Question: I had requirement as when ever we scroll images the alpha of the image must be gradually decreased/increased based upon scrolling.. so can any one help on this..
need same as below but for image views

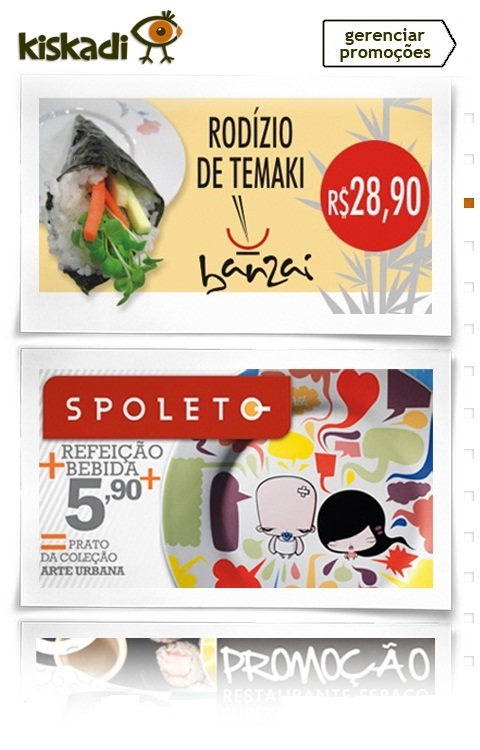
Answer: The easiest way is to use a gradient image (white to transparent here) and add it to an UIImageView on top of the content.